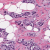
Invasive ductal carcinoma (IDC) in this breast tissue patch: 0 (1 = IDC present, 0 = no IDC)